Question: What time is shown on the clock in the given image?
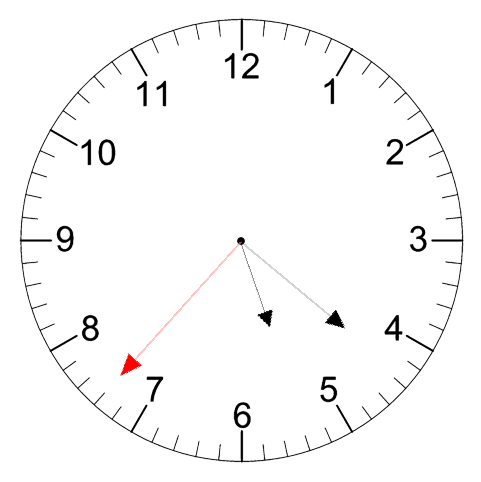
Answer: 05:21:37